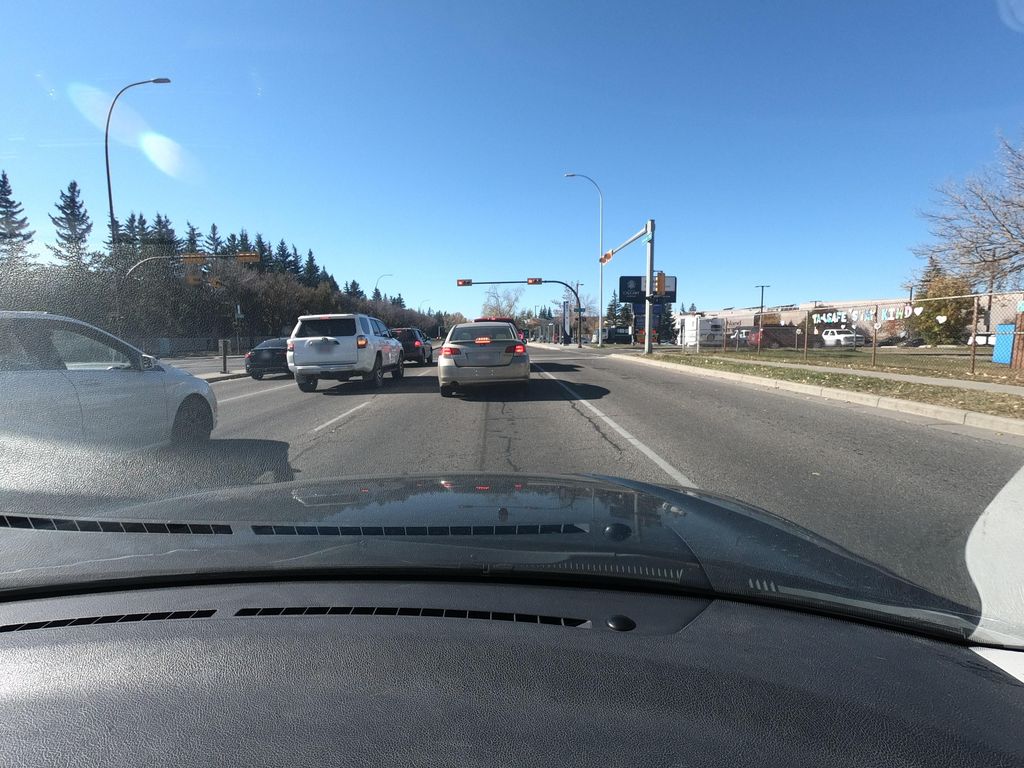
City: calgary